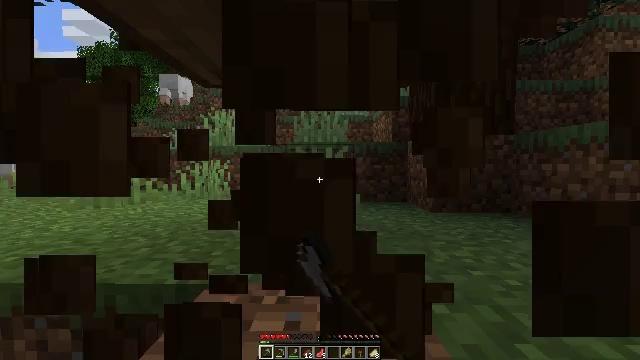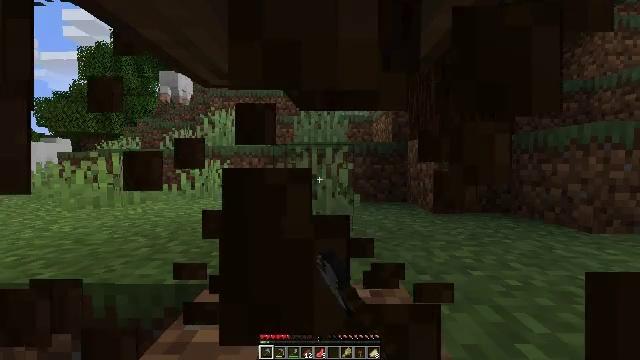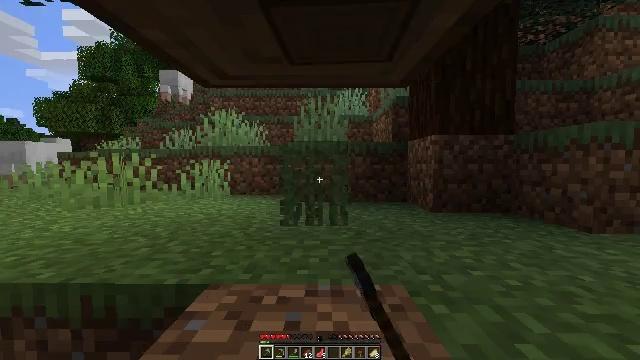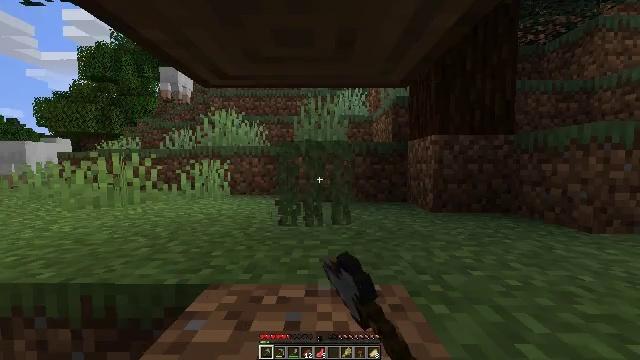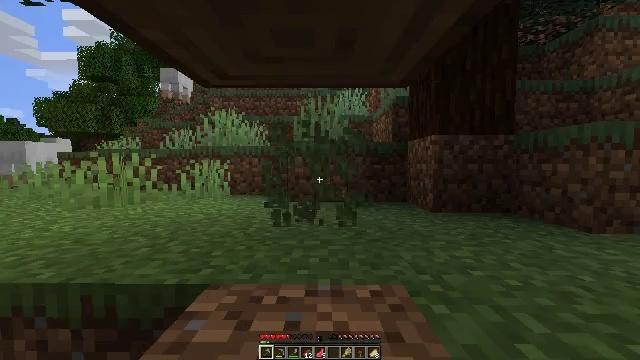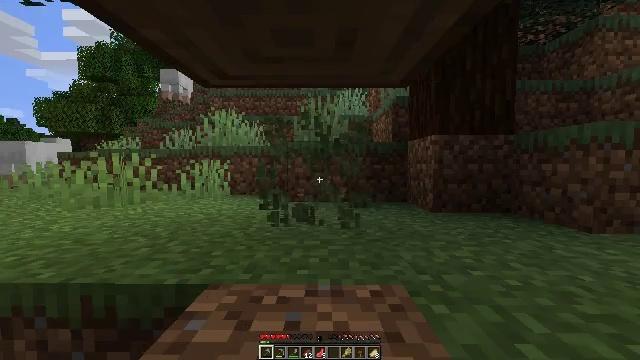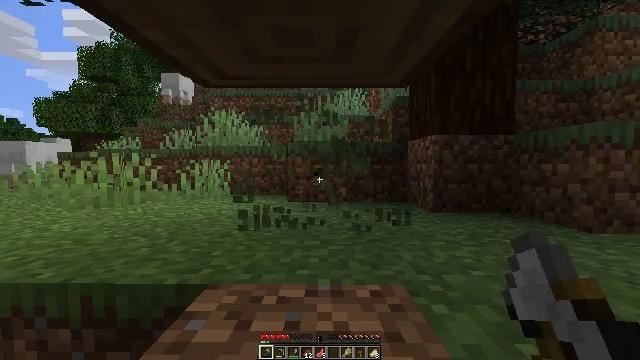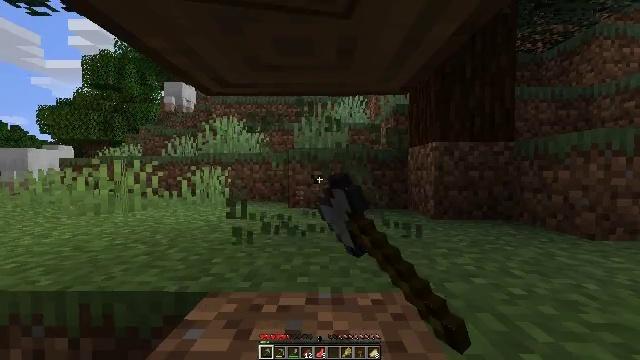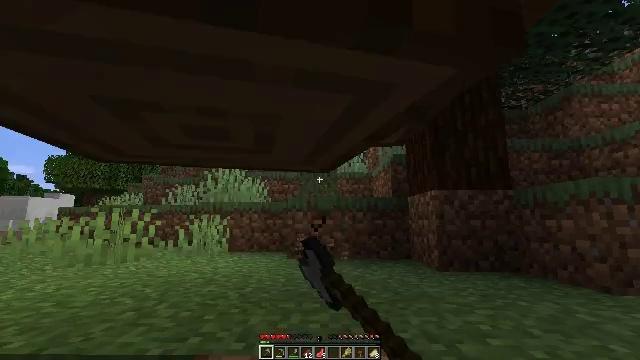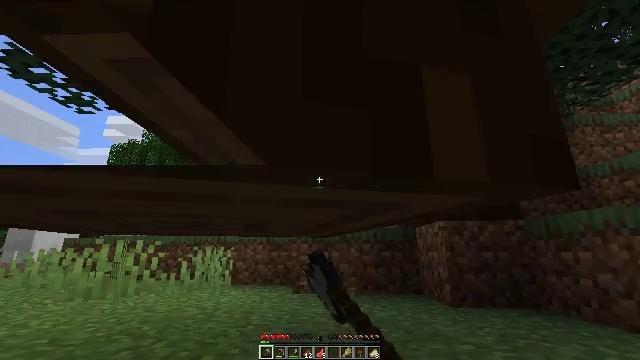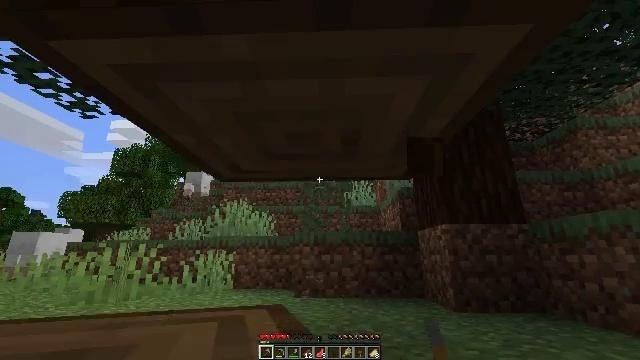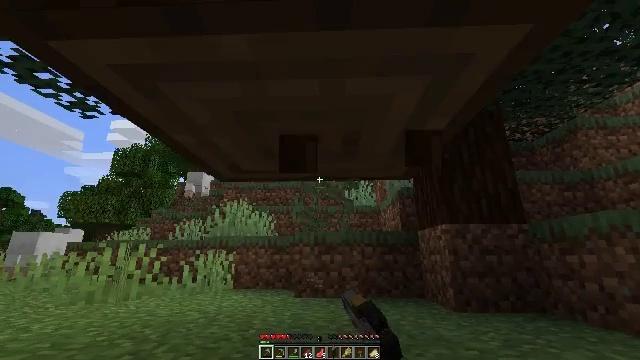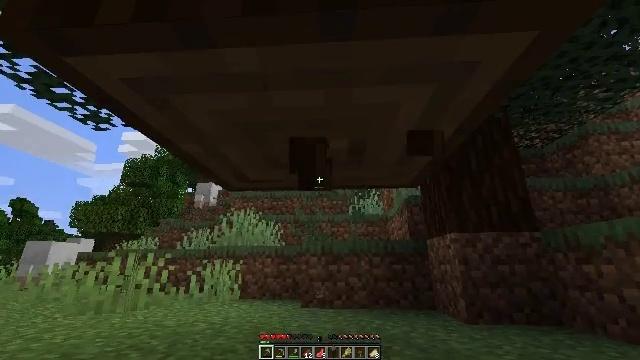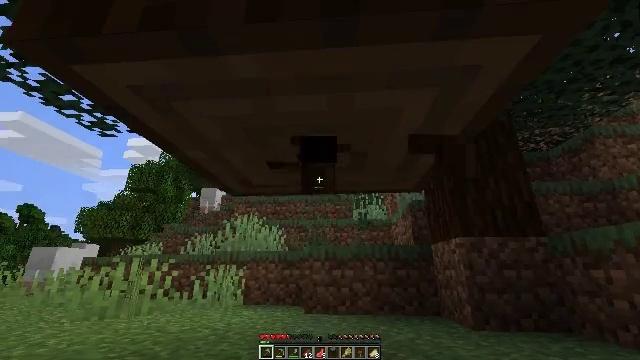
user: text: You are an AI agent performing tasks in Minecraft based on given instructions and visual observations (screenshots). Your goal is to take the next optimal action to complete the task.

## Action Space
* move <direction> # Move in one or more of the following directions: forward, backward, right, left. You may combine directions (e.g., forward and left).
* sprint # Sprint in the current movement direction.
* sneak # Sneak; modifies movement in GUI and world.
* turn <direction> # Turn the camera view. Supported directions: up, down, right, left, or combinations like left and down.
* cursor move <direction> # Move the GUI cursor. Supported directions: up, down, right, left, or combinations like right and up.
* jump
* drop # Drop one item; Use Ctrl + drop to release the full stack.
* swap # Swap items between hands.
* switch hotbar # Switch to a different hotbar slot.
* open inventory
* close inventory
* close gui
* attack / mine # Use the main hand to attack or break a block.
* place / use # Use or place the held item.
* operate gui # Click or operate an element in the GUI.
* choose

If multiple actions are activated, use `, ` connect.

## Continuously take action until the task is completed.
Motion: motion action
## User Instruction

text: Gather grass by holding the left mouse button.
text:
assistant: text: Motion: attack / mine
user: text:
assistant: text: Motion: attack / mine
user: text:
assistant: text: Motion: attack / mine
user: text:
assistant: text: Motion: attack / mine
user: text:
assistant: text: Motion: attack / mine
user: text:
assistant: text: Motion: attack / mine
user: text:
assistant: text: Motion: turn up, attack / mine
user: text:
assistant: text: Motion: turn up, attack / mine
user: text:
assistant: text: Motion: turn left and up, attack / mine
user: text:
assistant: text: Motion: attack / mine
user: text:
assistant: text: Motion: attack / mine
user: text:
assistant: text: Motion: turn left and up, attack / mine
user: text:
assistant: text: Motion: turn up, attack / mine
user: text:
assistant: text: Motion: attack / mine